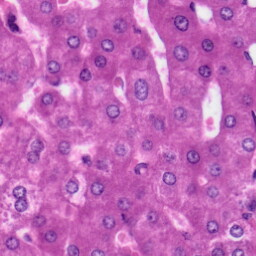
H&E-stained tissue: Liver